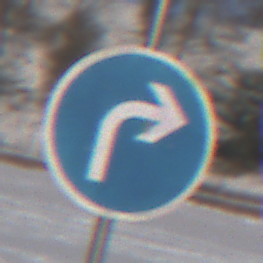
Verkehrszeichen: VorgeschriebeneFahrtrichtungRechts
Umgebung: Outdoor, Nature
Tageszeit: MorningAfternoon
Wetter: PartlyCloudy
Licht: Natural
Jahreszeit: Winter
Kontrast: HighContrast